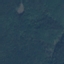
Land use / land cover class: Forest